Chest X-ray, PA view. Patient: 57 years old, sex M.
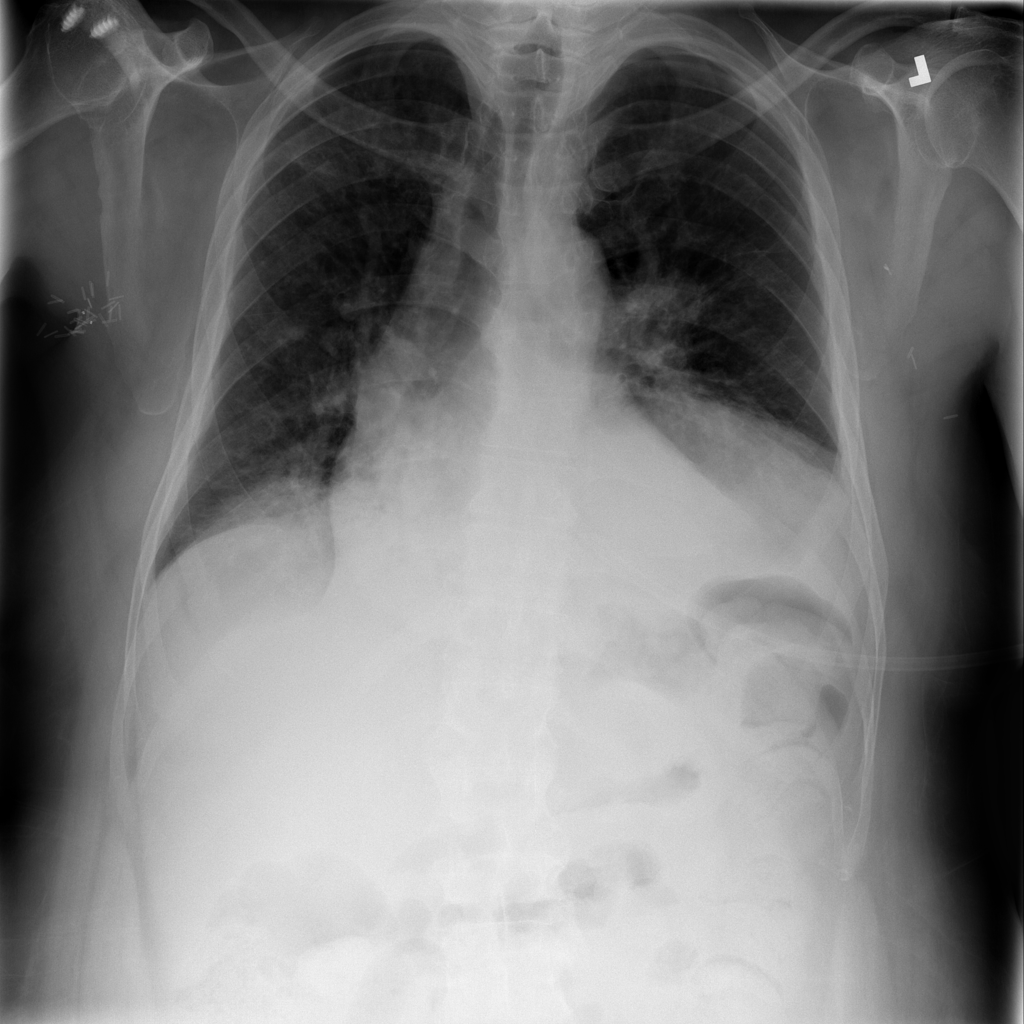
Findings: No Finding